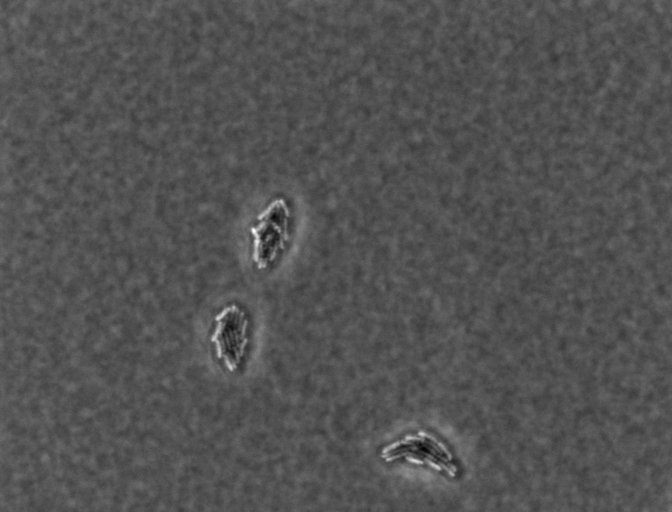
Phase contrast microscopy, 60x objective, 3 h incubation